Chest X-ray:
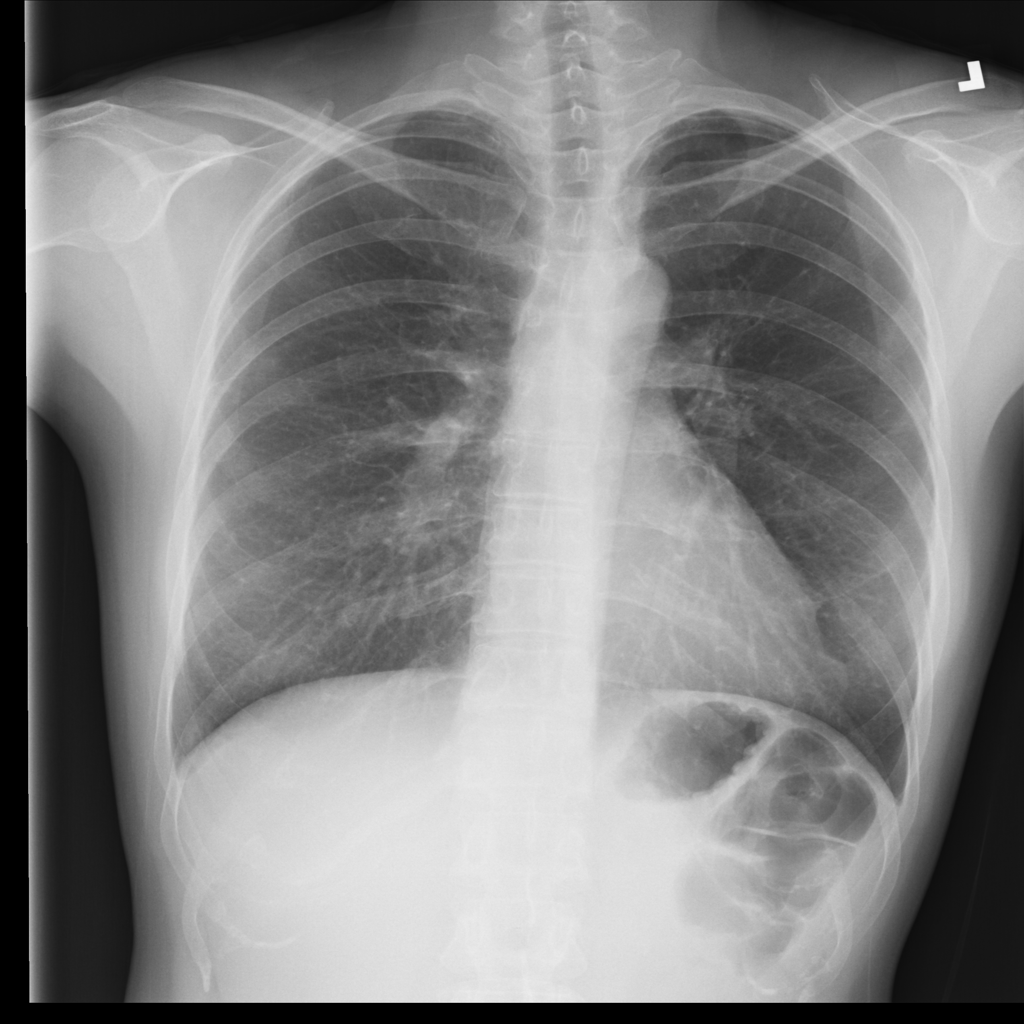
No abnormal finding: yes